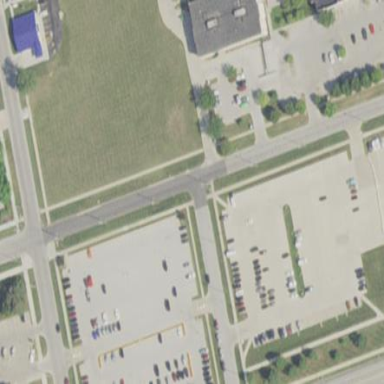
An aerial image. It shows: Pedestrian road.